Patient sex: M
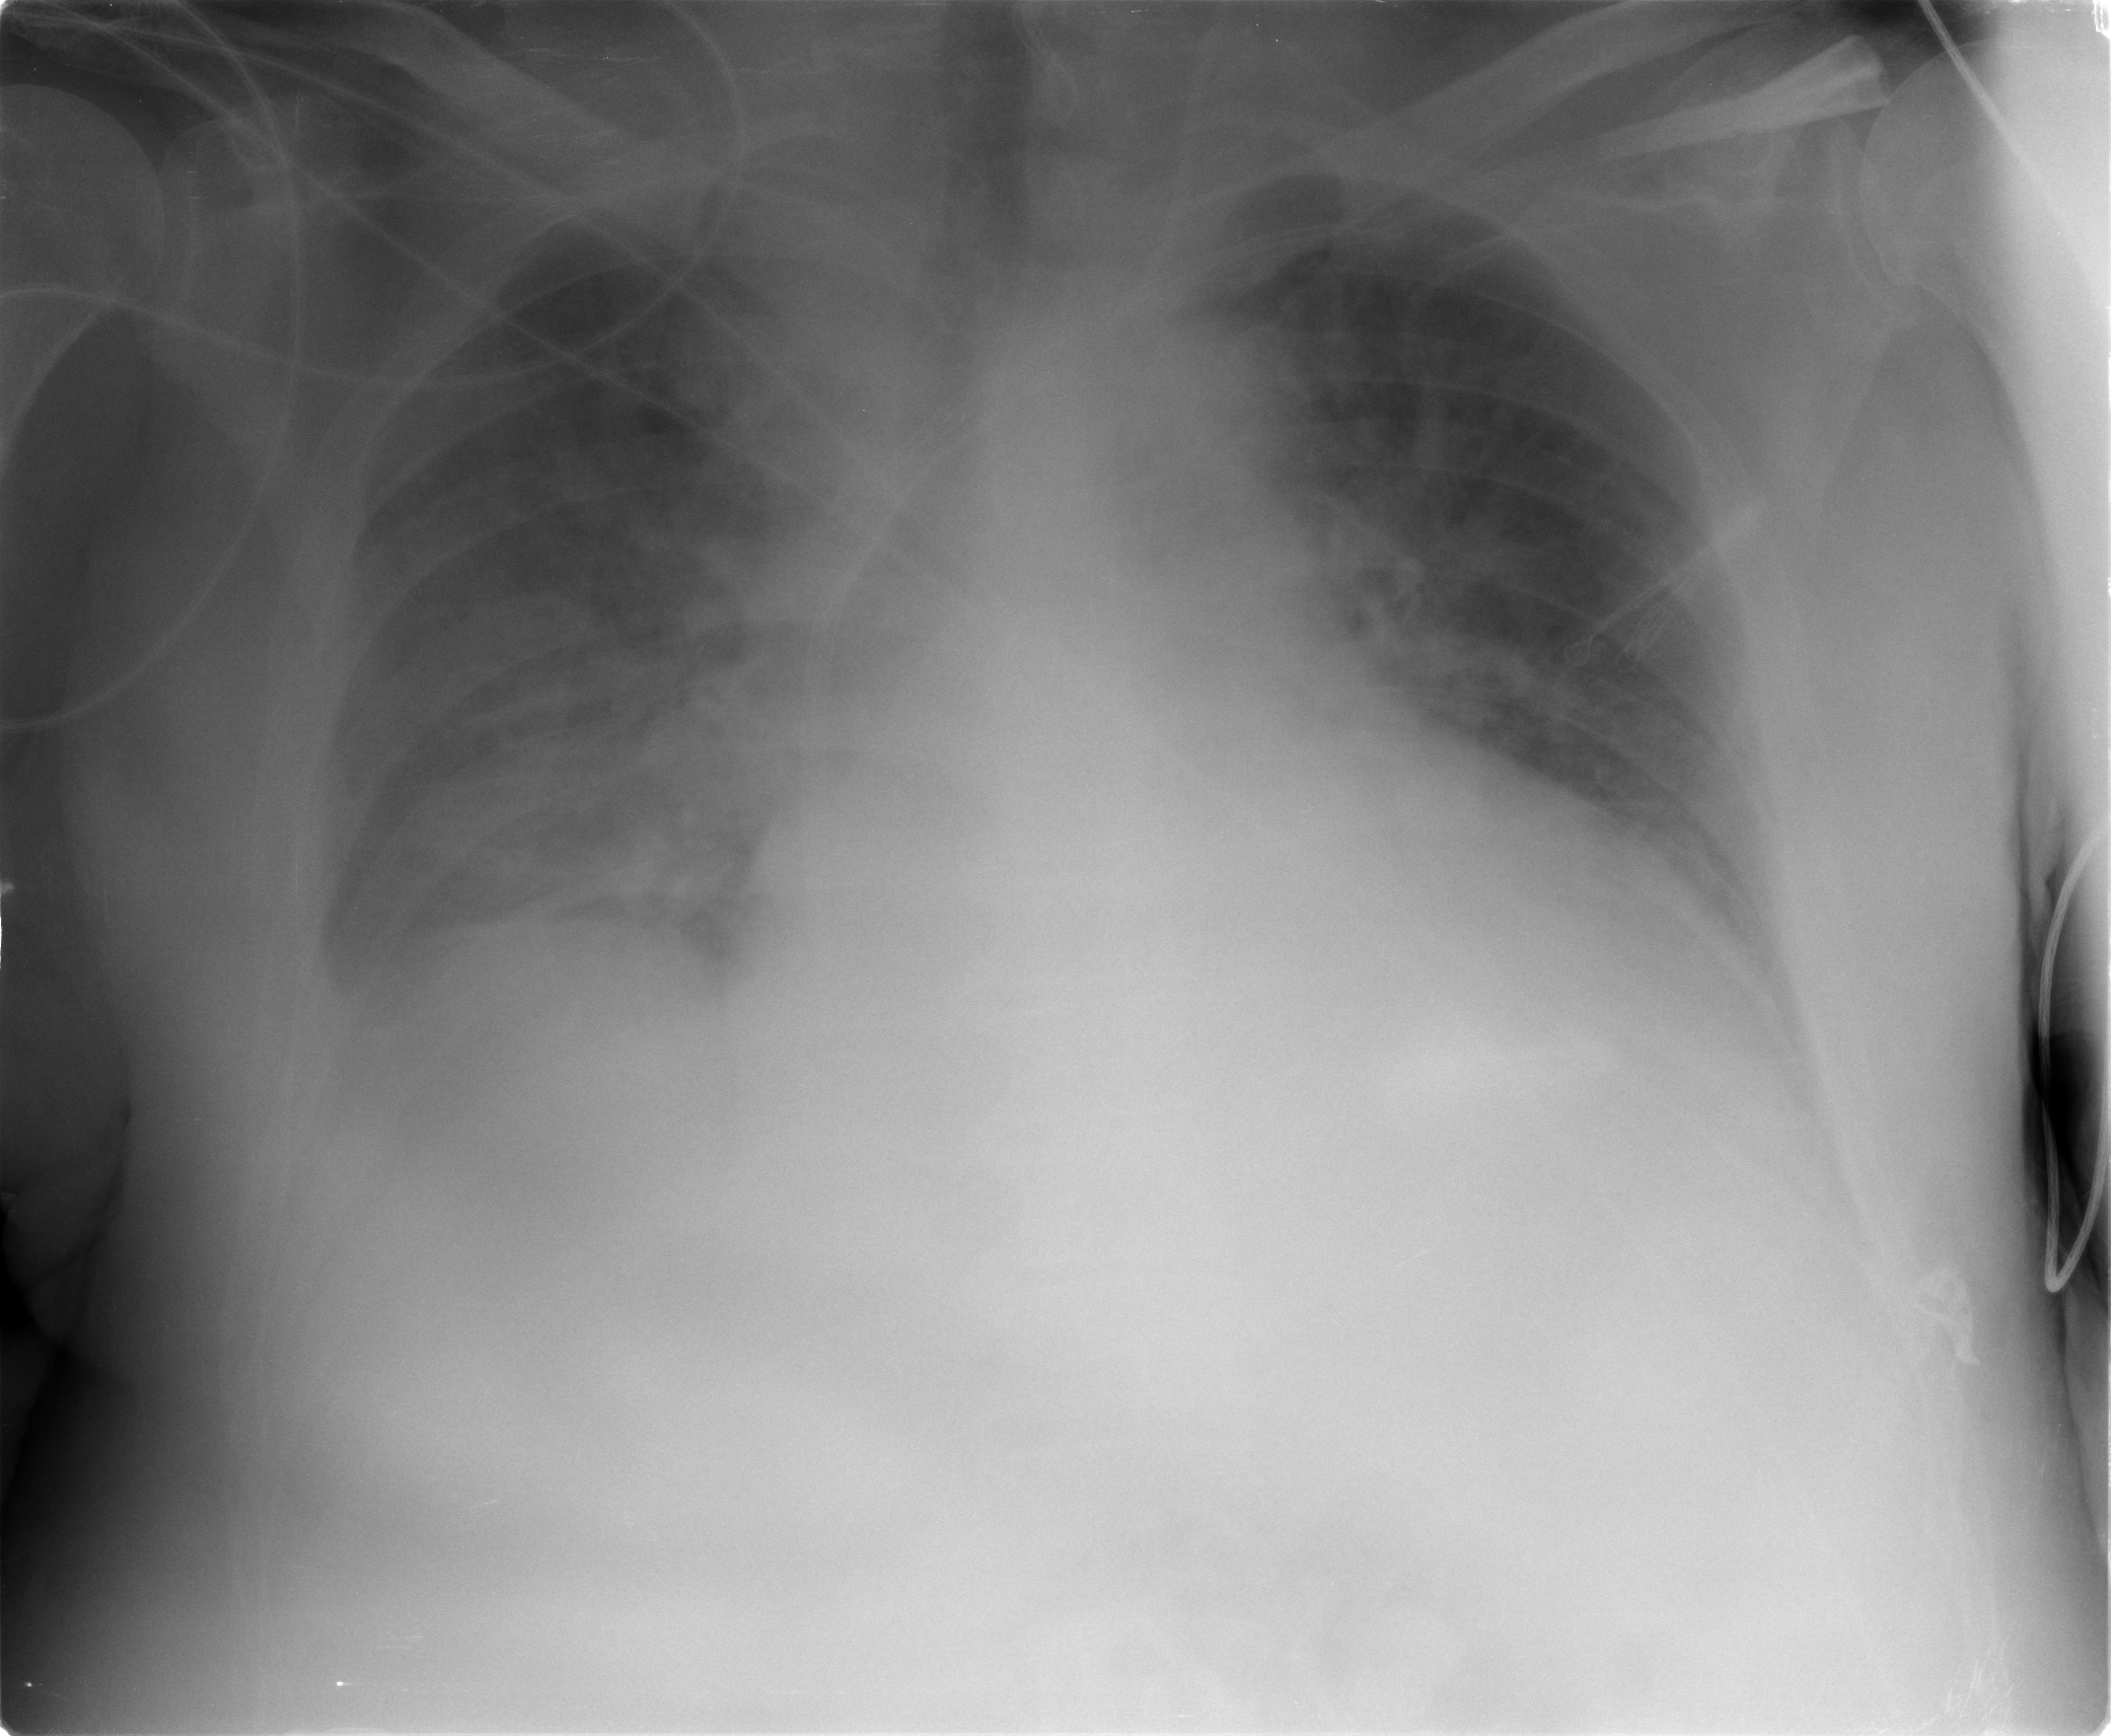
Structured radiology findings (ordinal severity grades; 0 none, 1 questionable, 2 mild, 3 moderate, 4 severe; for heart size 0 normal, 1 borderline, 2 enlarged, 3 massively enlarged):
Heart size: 2
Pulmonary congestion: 2
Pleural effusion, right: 2
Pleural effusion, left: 1
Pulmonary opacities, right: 0
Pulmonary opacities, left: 0
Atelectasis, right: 2
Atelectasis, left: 0